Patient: sex M, age 30
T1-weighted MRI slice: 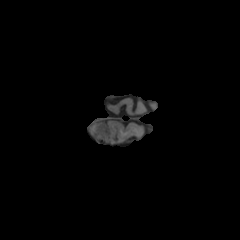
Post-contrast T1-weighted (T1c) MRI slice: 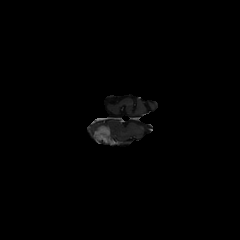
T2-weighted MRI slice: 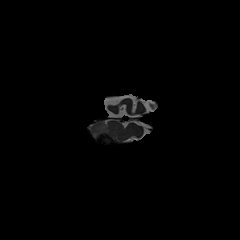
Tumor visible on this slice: yes
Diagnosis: Astrocytoma, IDH-mutant
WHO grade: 4